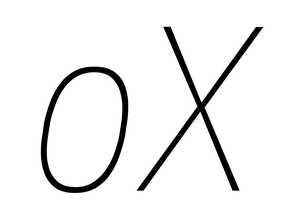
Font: Roboto-Italic_Condensed_Thin_Italic